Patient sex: F
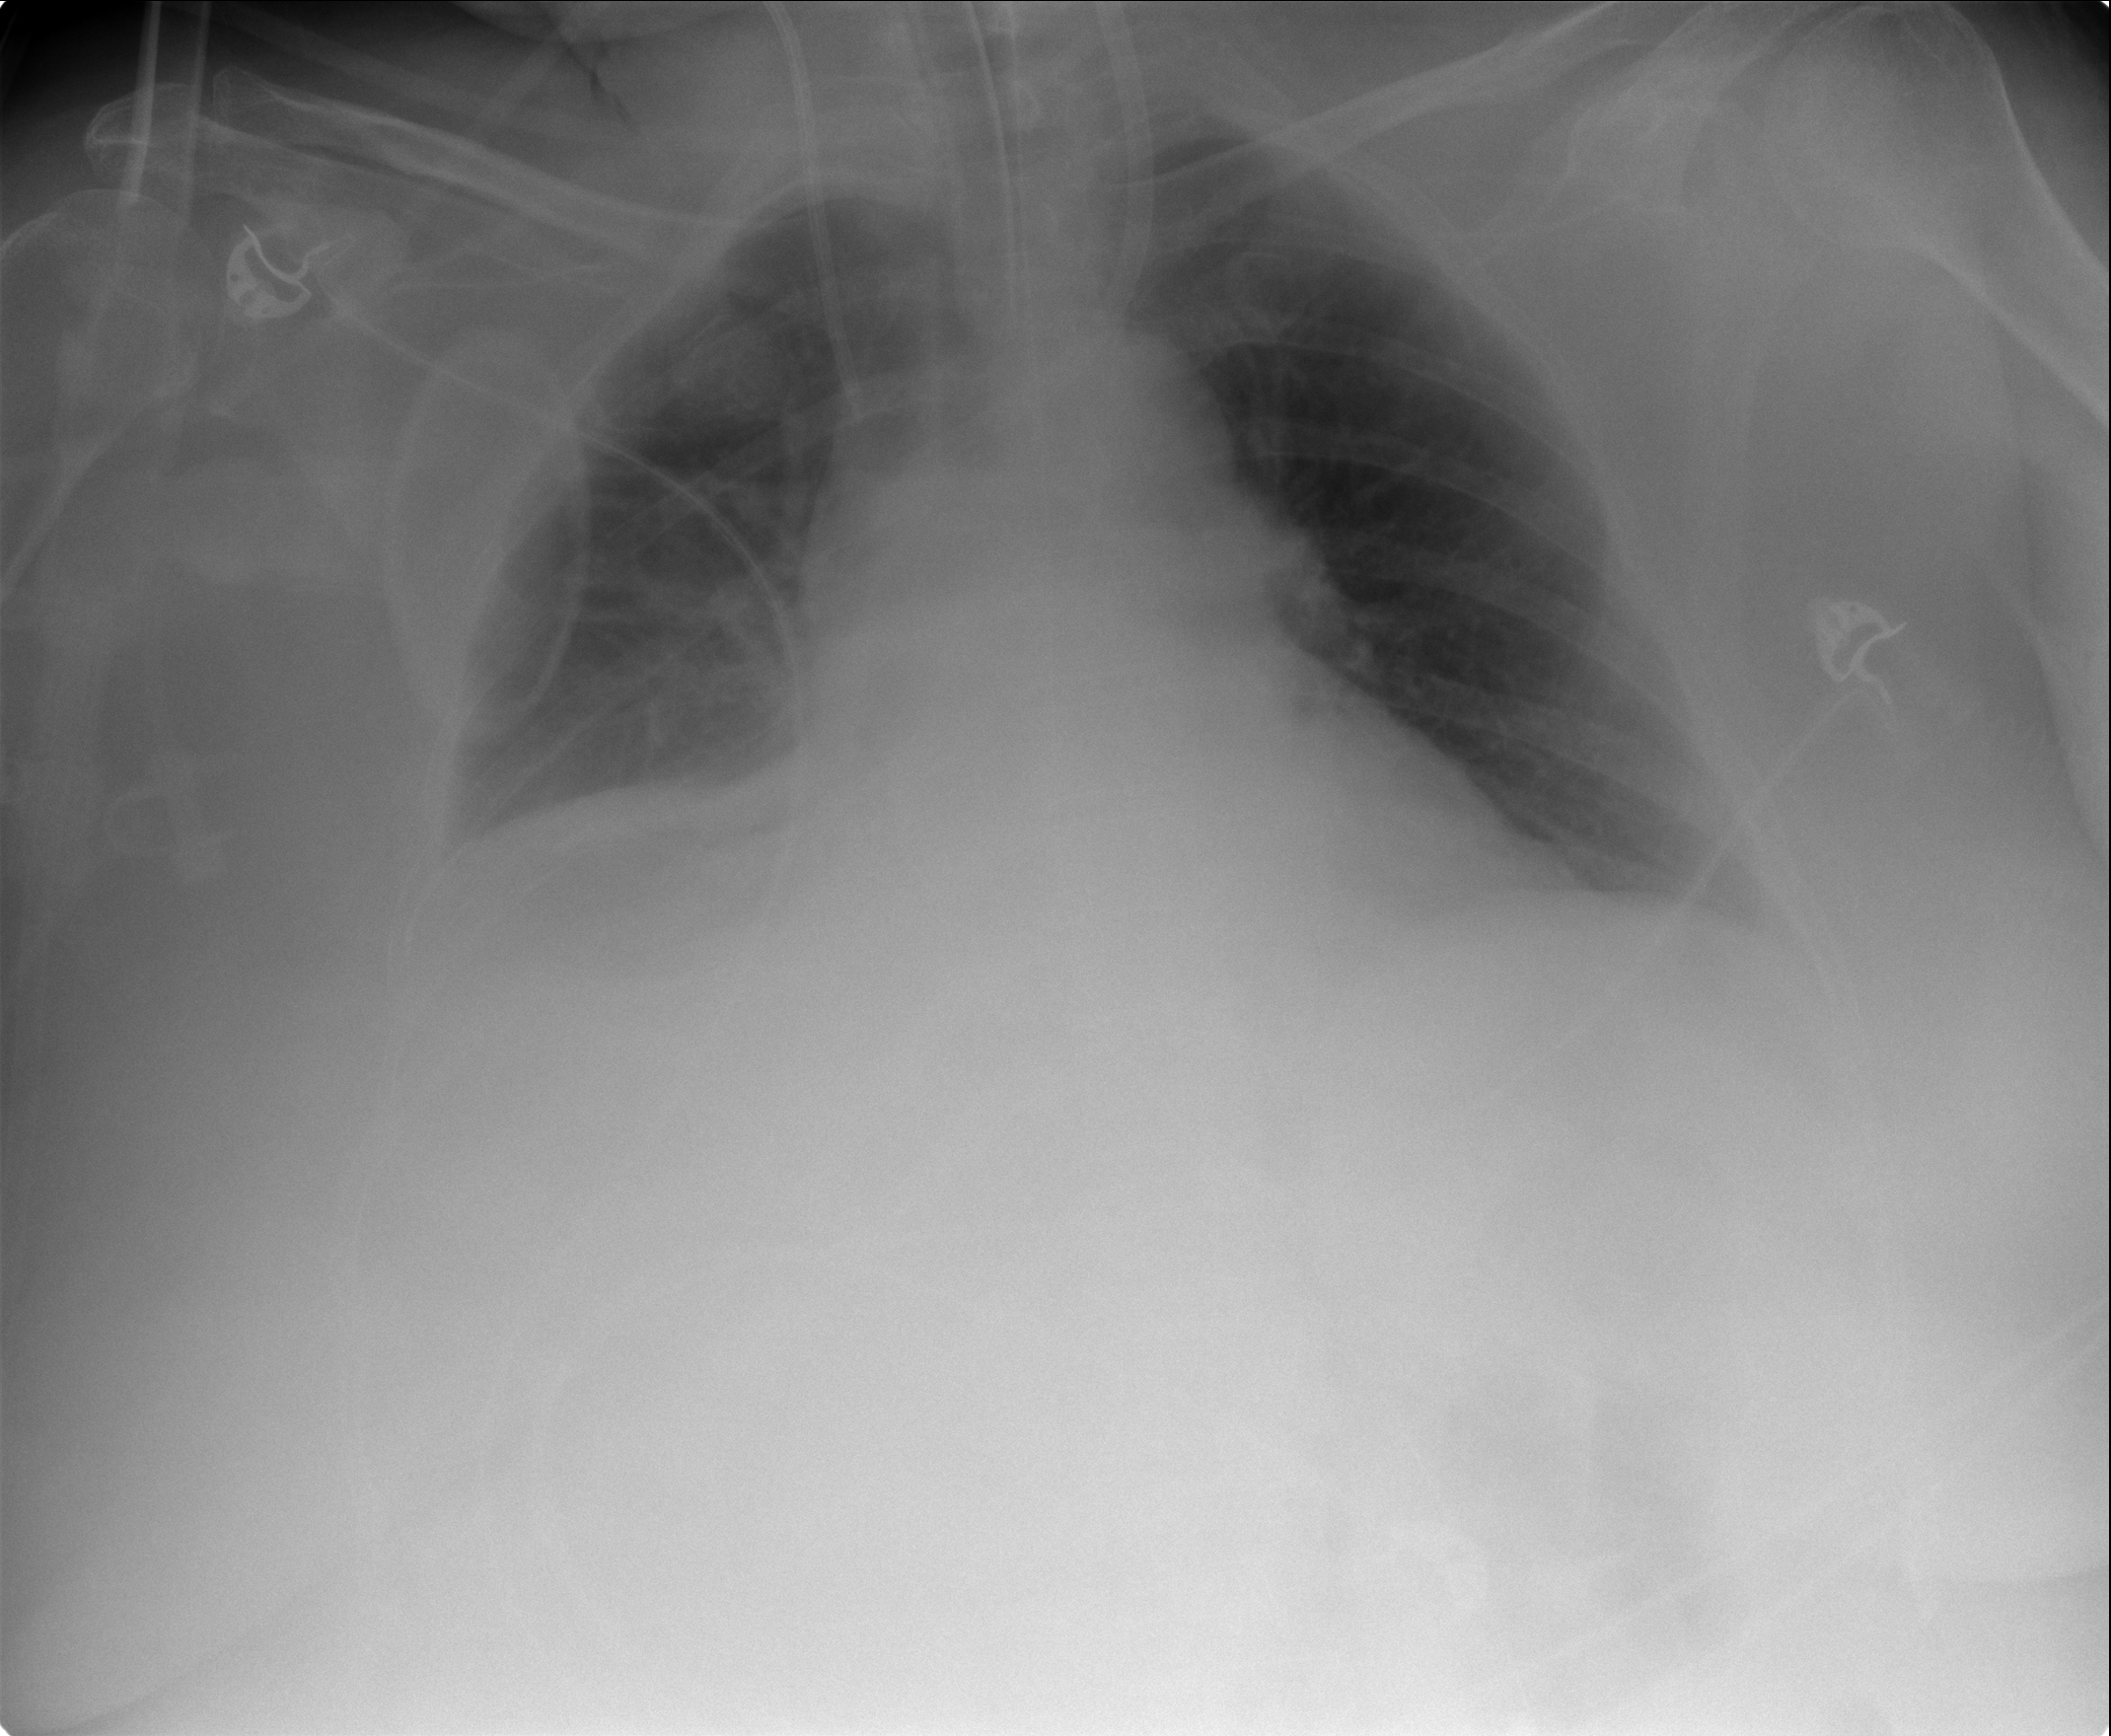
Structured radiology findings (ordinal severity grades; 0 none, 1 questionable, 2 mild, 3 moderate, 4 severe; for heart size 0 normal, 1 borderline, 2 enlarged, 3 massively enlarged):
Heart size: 1
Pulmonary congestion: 0
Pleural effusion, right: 2
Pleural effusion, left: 2
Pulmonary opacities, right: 0
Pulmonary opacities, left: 0
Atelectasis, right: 2
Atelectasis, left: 2